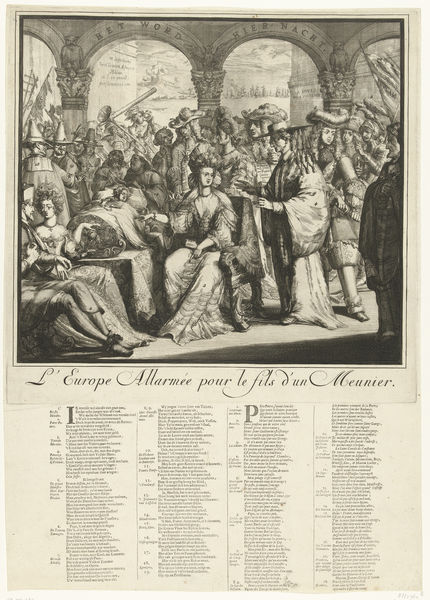
Titel: Spotprent op het mislukte plan met het ondergeschoven kind
Künstler: Romeyn de Hooghe
Standort: Amsterdam
Institution: Rijksmuseum
Schlagwörter: cour, caricature, femme, gravure, fils, intérieur, arche, table, hommes, perruque, europe, repas, reine, journal, festin, fête, mots, dîner, arches, article, liste, noms, réception, meunier, eirope, allarmee, aurope